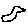
Label: bird